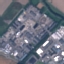
Label: Industrial